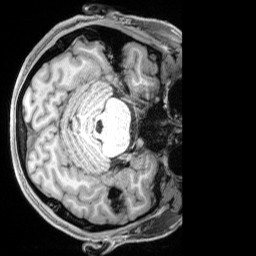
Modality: T1w
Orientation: axial
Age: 30
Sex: male
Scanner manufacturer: siemens
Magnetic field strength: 3 T
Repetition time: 2.17 s
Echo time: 0.00169 s